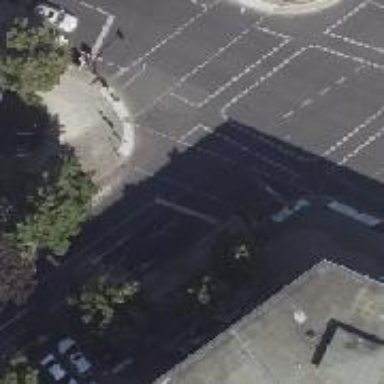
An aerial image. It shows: Road with traffic signals.